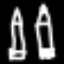
Label: pencil